Question: I have the following list

and I need to disable the radio button with a specific value
how can I do that using JQuery
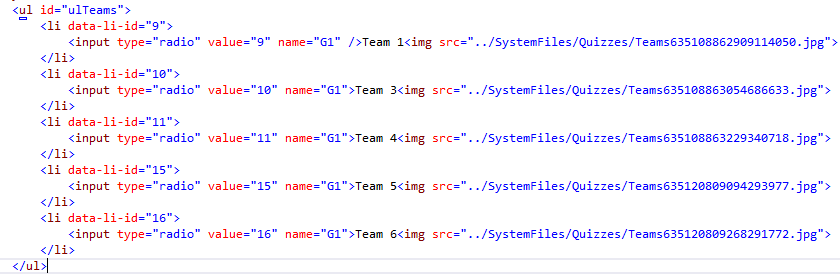
Answer: Try the following:
'''
$(":radio[value=15]").prop('disabled', 'disabled');
'''
Edited 'attr' to 'prop' method, thanks Ashraf Bashir
If you want to use the jquery selector for the radio buttons only inside your 'ulTeams', use the following selector:
'''
$("#ulTeams :radio[value=15]").prop('disabled', 'disabled');
'''
<URL>